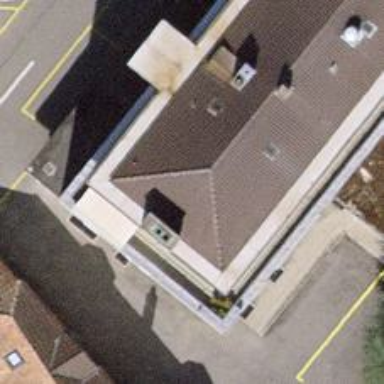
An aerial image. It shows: Post office.